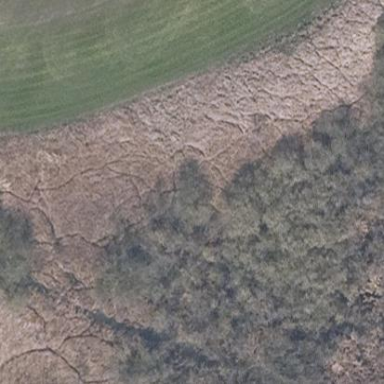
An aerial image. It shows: Landscape with heath vegetation.